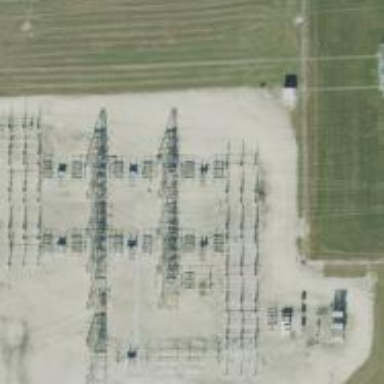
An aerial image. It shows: Switch for power supply.